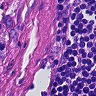
Metastatic tissue present: yes